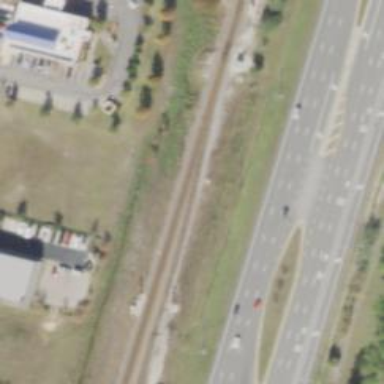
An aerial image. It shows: Site related to railway infrastructure.